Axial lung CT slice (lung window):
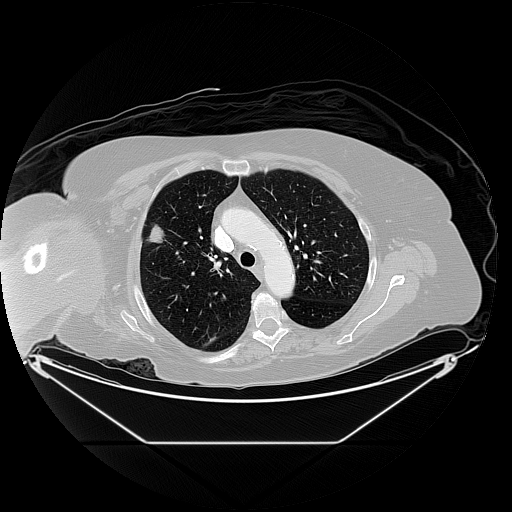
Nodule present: yes
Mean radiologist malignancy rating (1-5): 4.75